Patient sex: F
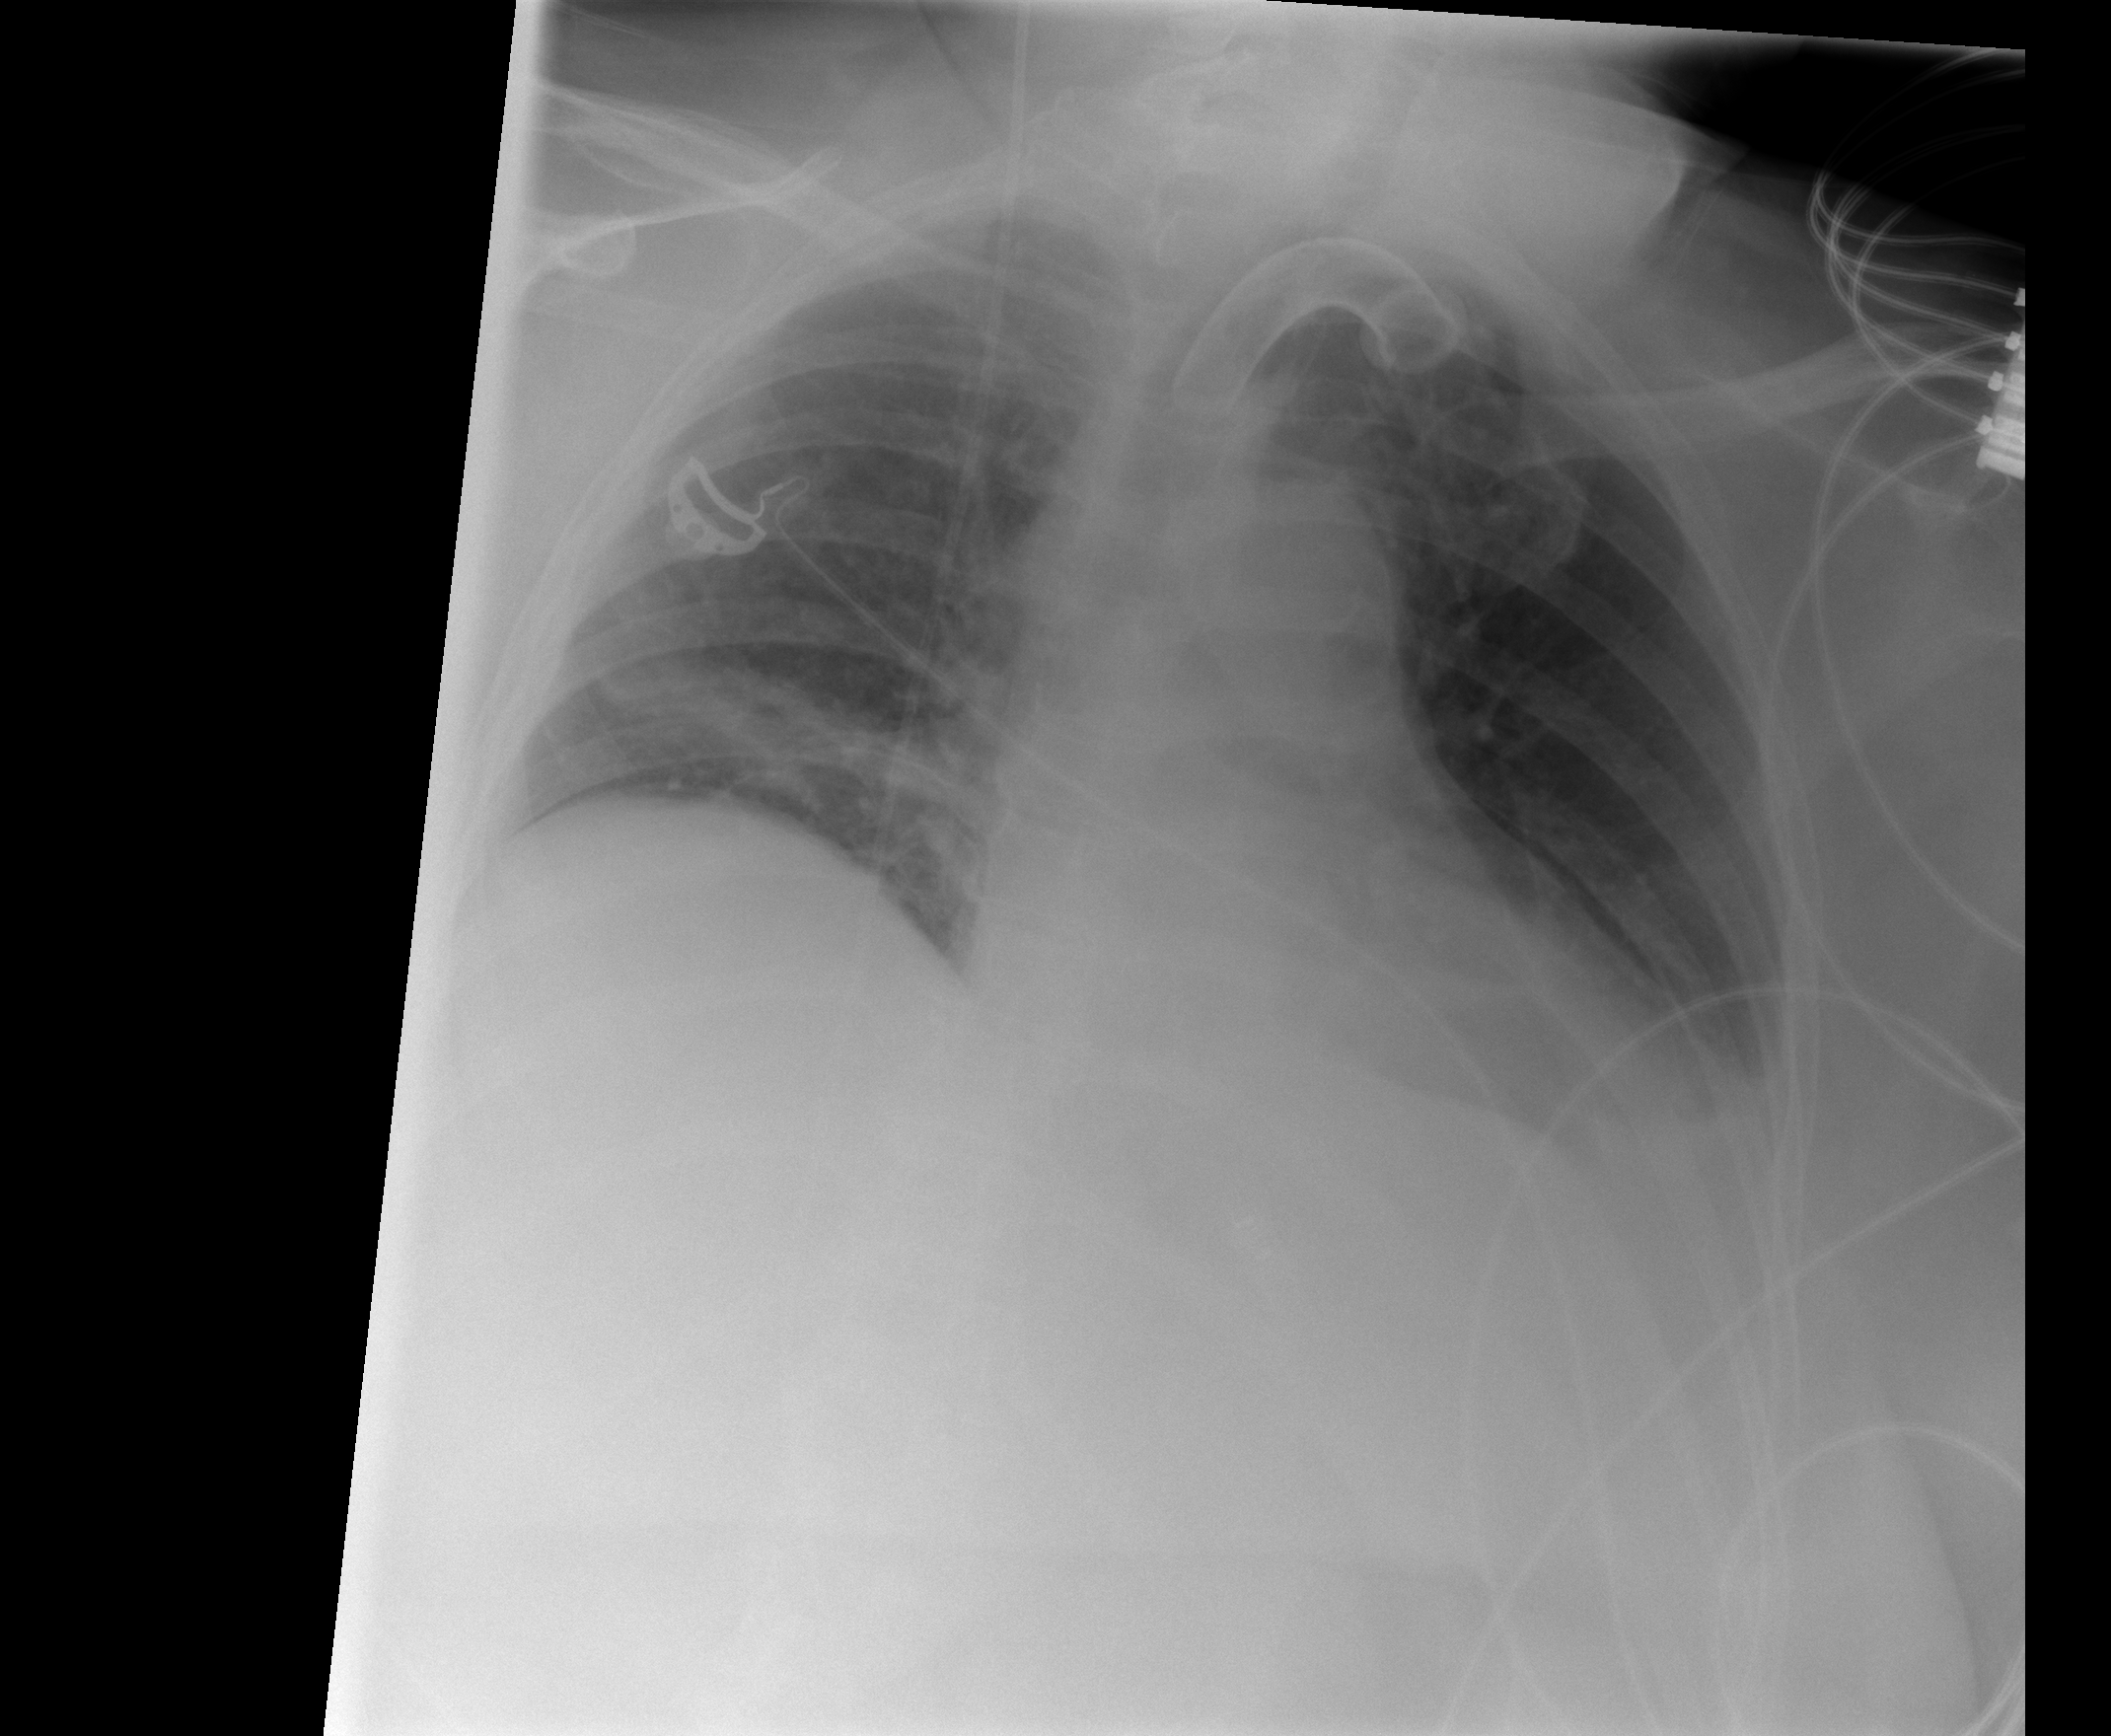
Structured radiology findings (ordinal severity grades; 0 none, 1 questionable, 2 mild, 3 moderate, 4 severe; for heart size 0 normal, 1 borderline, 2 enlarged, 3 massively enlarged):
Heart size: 1
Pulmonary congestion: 0
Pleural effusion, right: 1
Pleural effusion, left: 2
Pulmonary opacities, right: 2
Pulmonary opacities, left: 0
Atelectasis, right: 2
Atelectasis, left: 2